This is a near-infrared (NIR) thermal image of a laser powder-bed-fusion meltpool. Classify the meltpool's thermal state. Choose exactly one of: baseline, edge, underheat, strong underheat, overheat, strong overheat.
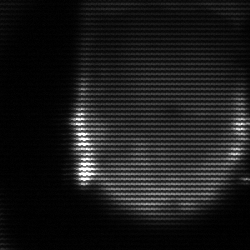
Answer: edge